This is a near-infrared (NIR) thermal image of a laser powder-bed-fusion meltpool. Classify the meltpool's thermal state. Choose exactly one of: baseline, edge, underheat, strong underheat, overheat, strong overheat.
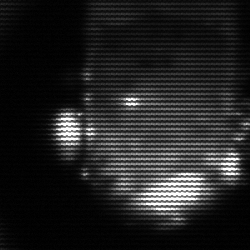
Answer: baseline